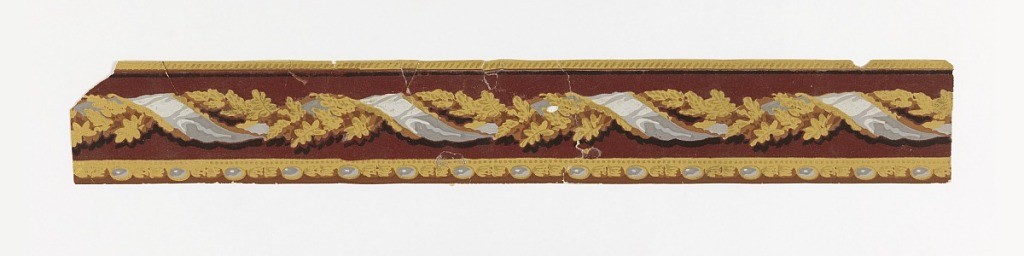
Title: Border
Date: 1840–60
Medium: Block-printed and flocked with gilt on machine-made paper
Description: An intertwined cable of a ribbon and foliage against a deep red flocked background. The bottom edging consists of a bead and reel molding. Printed in gold, metallic gold, maroon flocking, blues, brown and gray.

H# 88